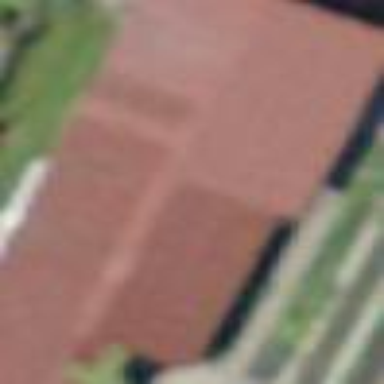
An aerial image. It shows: Garage building.